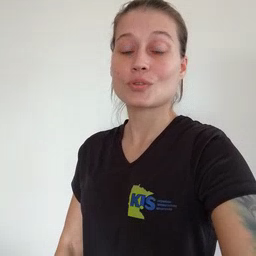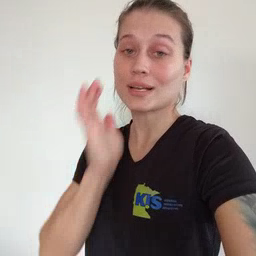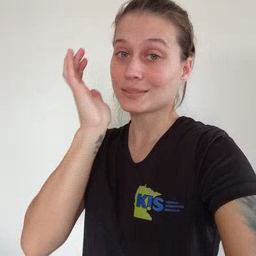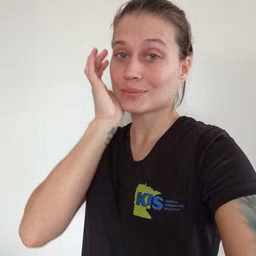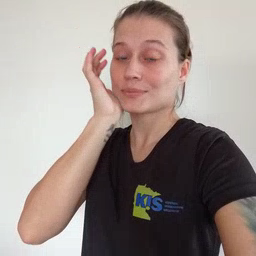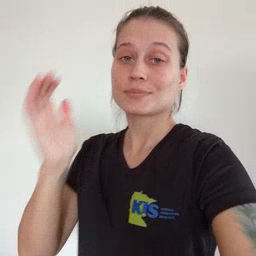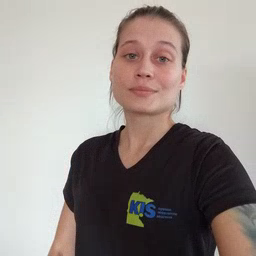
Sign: grass